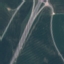
Label: Highway